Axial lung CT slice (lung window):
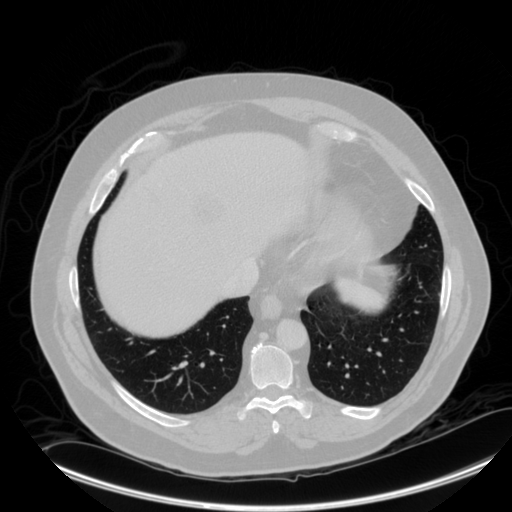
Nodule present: no